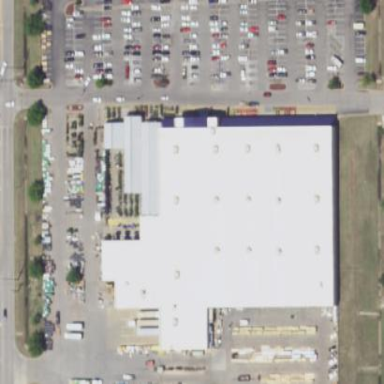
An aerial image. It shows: Retail building.